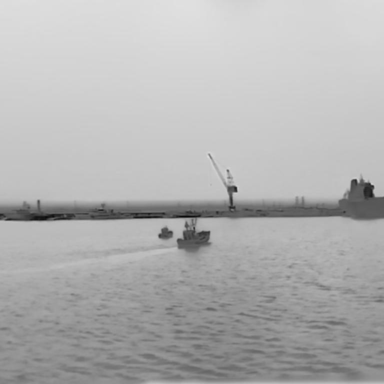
There are two bulk_carriers in the infrared image.